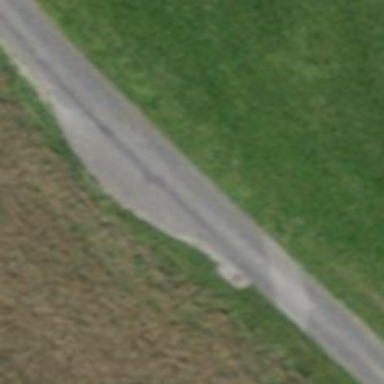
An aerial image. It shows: Passing place on the road.